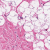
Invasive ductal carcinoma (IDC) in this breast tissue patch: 0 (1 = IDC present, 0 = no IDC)